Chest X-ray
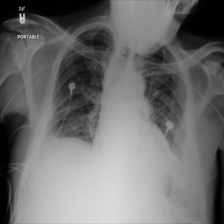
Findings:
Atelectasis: negative
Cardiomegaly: negative
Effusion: positive
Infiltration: positive
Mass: negative
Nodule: negative
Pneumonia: negative
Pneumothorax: negative
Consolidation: negative
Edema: negative
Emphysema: negative
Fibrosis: negative
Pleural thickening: negative
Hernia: negative